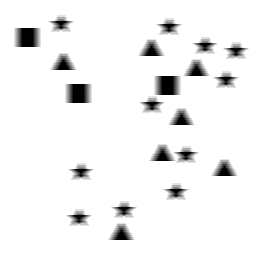
Squares: 3
Triangles: 7
Stars: 11
Total shapes: 21